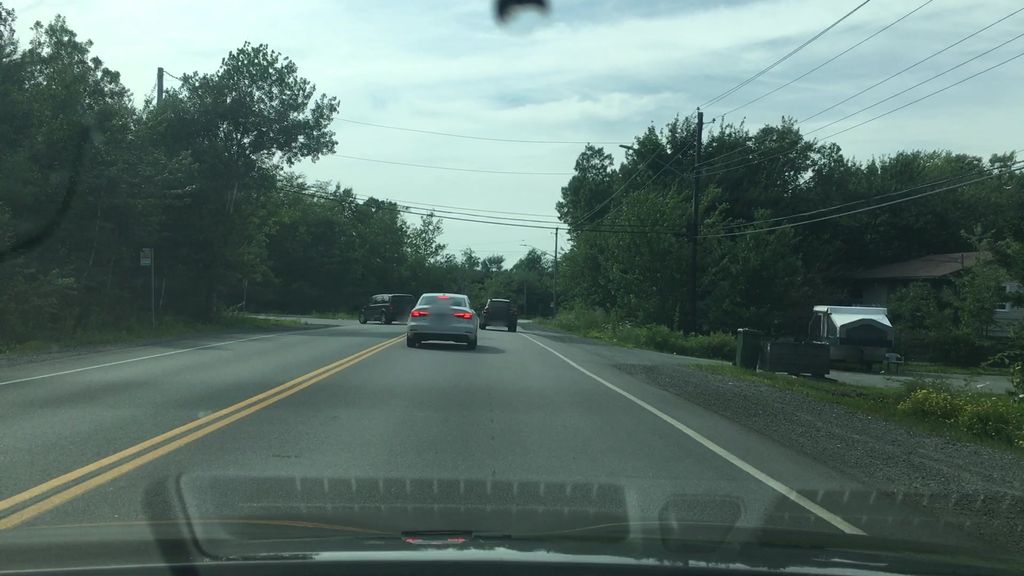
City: halifax